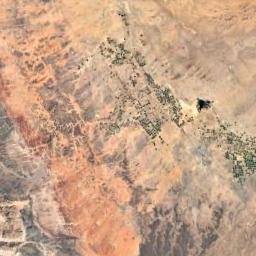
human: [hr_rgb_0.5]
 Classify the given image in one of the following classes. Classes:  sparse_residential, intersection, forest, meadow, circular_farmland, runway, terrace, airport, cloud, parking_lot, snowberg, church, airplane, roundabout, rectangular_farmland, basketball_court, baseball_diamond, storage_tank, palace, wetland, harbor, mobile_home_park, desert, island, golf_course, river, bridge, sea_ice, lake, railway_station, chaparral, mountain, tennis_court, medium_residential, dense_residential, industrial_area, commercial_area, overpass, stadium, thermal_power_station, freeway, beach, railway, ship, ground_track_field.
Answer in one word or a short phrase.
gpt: mountain